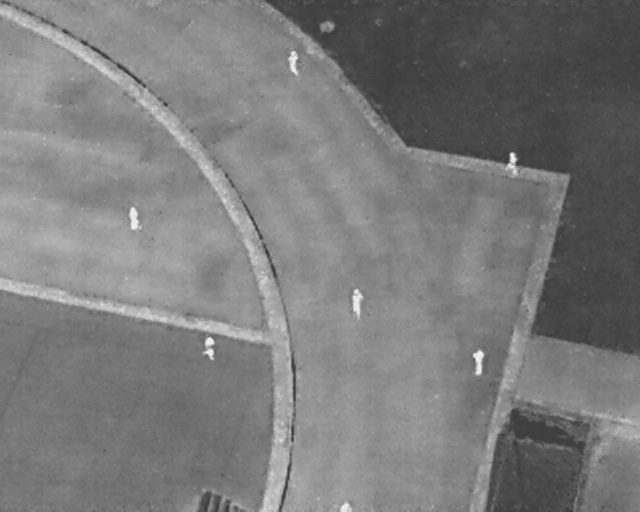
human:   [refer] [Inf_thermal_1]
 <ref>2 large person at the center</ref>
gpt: <box>[[30, 66, 34, 69, 2], [53, 58, 58, 60, 177]]</box>

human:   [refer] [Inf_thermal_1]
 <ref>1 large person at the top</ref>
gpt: <box>[[43, 10, 48, 13, 175]]</box>